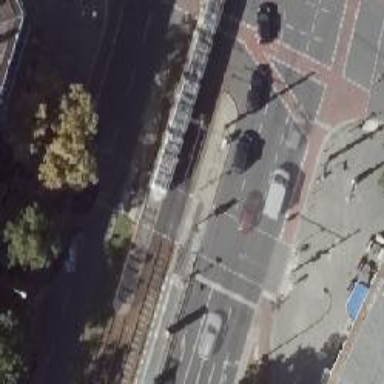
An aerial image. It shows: Road crossing with traffic signals.